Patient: sex M, age 69
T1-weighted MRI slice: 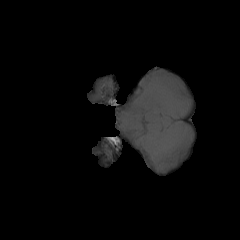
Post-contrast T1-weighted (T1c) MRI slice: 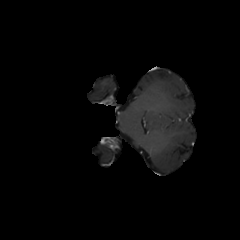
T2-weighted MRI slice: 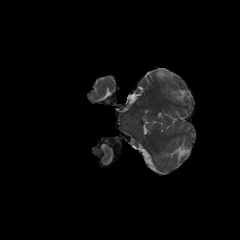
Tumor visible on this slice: no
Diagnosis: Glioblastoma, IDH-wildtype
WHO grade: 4